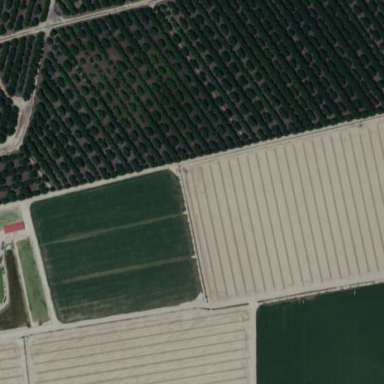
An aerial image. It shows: Orchard.